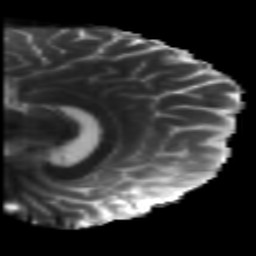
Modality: T2w
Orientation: sagittal
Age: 46
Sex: male
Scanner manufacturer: siemens
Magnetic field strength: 3 T
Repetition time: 5.5 s
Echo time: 0.101 s